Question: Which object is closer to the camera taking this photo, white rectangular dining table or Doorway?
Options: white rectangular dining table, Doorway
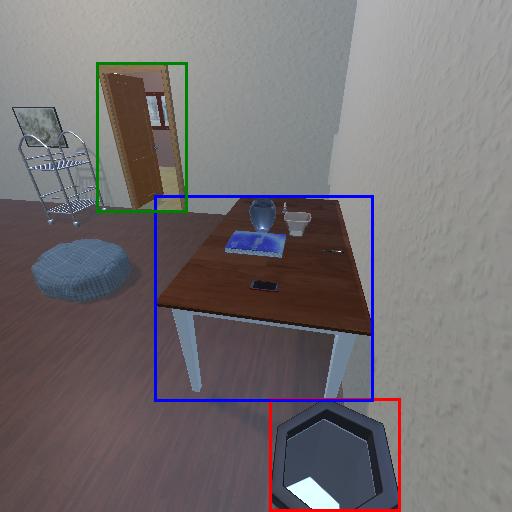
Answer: white rectangular dining table